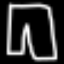
Label: pants